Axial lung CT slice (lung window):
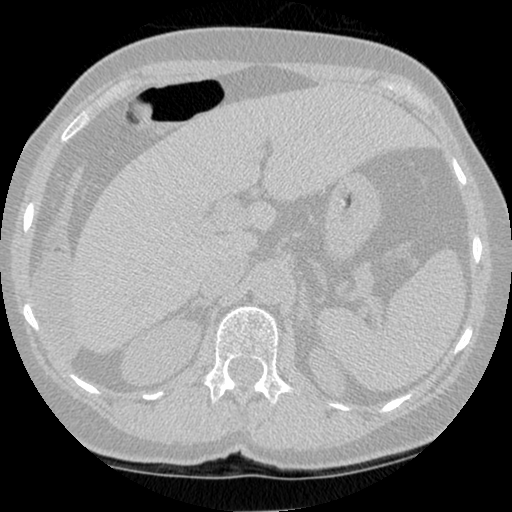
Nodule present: no